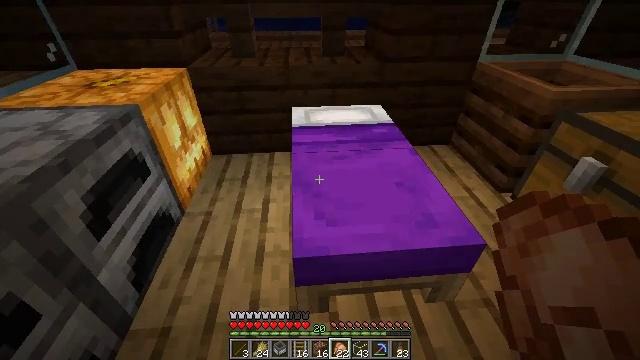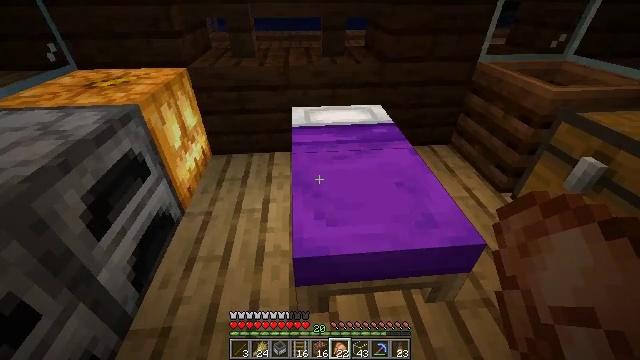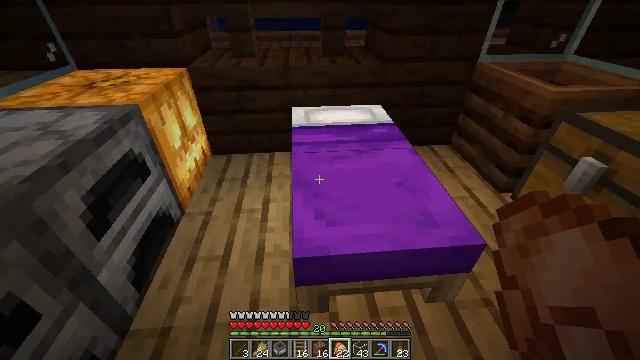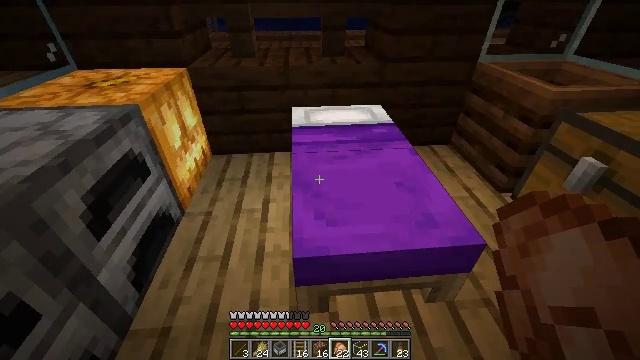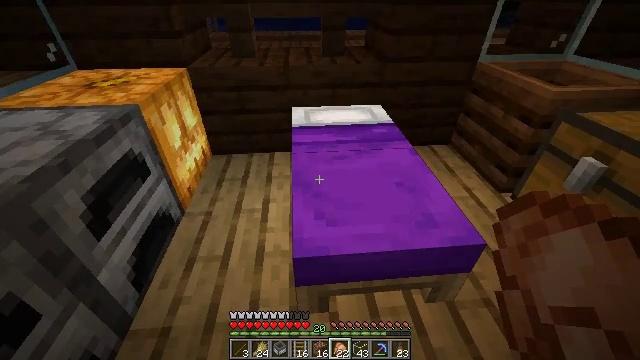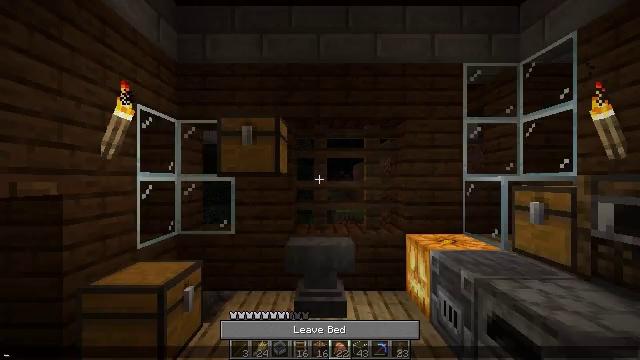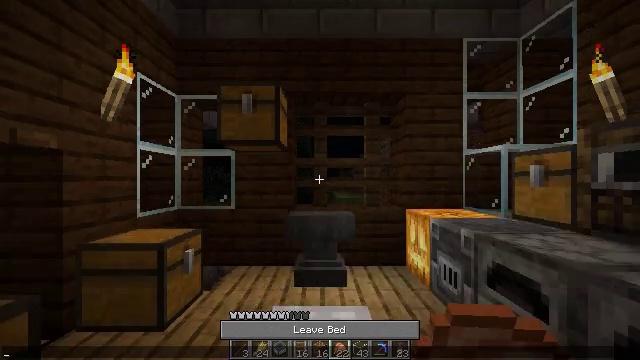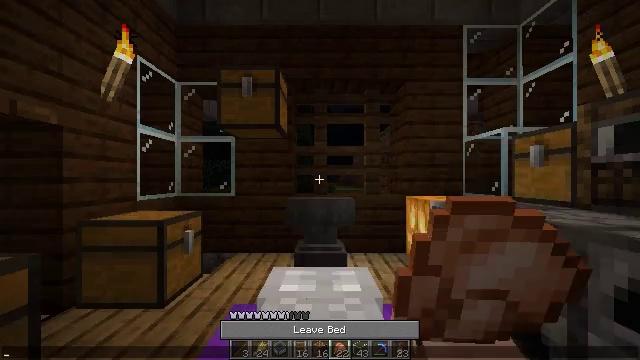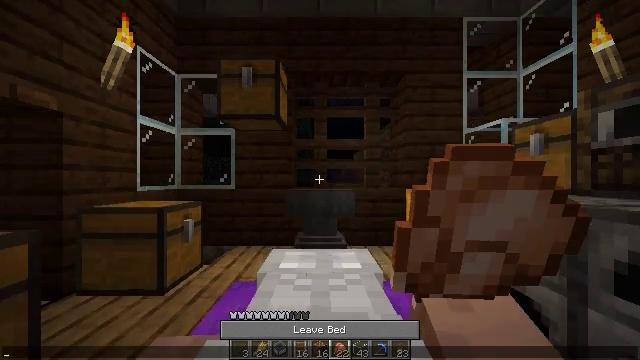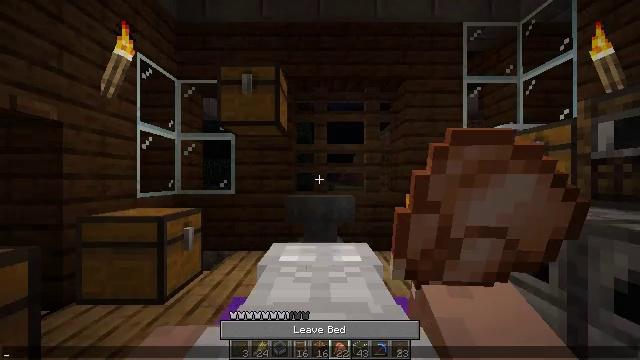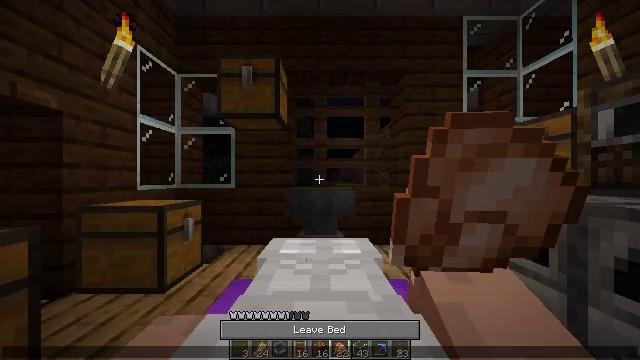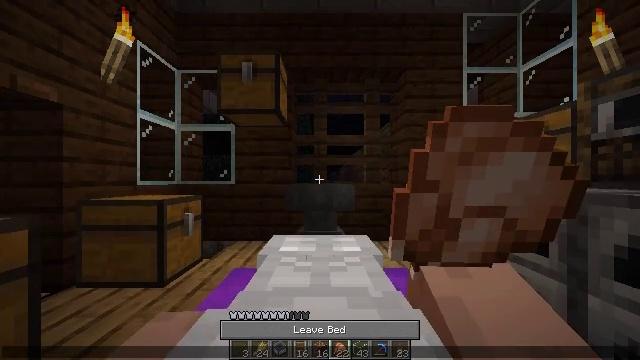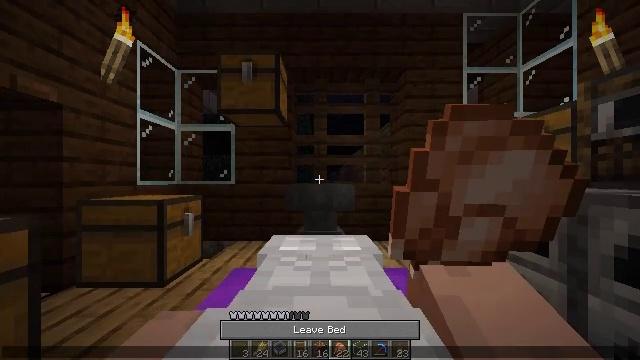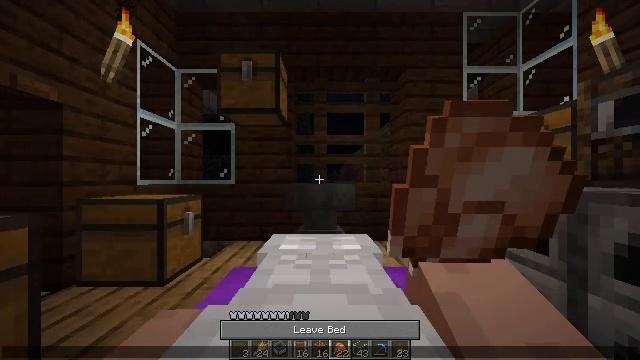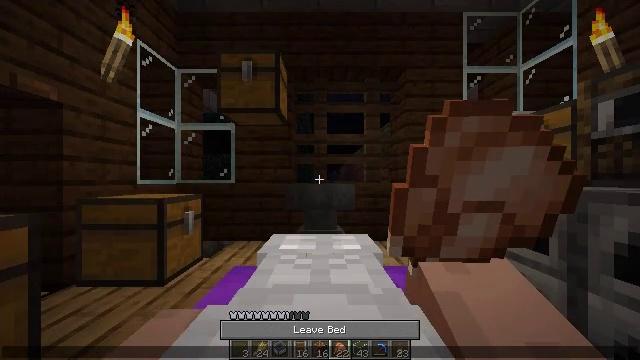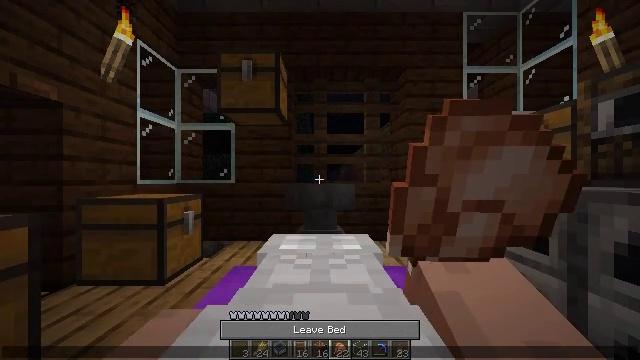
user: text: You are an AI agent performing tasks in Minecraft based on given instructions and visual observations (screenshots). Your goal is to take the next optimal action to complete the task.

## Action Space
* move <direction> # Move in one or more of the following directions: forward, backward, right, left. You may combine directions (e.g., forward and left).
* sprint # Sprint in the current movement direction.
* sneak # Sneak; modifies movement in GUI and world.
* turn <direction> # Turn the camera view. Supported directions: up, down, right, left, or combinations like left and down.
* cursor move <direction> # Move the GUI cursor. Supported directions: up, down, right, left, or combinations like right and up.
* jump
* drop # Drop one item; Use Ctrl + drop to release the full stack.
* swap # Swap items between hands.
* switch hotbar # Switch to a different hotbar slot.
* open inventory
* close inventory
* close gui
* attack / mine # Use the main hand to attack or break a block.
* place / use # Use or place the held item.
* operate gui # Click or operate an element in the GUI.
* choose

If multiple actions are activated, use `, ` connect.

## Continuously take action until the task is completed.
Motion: motion action
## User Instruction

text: Form an observer with the crafting table.
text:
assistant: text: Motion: use / place
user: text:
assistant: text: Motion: use / place
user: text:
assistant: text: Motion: no_op
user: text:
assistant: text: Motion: no_op
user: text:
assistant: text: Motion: no_op
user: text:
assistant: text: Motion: open gui
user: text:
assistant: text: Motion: no_op
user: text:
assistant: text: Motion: no_op
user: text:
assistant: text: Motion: cursor move right
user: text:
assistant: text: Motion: no_op
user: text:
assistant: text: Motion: no_op
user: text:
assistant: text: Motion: no_op
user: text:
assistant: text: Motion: no_op
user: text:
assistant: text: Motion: no_op
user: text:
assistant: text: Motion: no_op
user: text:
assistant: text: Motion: no_op
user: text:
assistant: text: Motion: no_op
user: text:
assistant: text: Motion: no_op
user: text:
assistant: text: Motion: no_op
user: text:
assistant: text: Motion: no_op
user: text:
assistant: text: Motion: no_op
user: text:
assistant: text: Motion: no_op
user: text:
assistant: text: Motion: no_op
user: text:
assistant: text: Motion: no_op
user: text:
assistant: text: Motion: no_op
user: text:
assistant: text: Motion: no_op
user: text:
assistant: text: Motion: no_op
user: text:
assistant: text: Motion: no_op
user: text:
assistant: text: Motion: no_op
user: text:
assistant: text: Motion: no_op